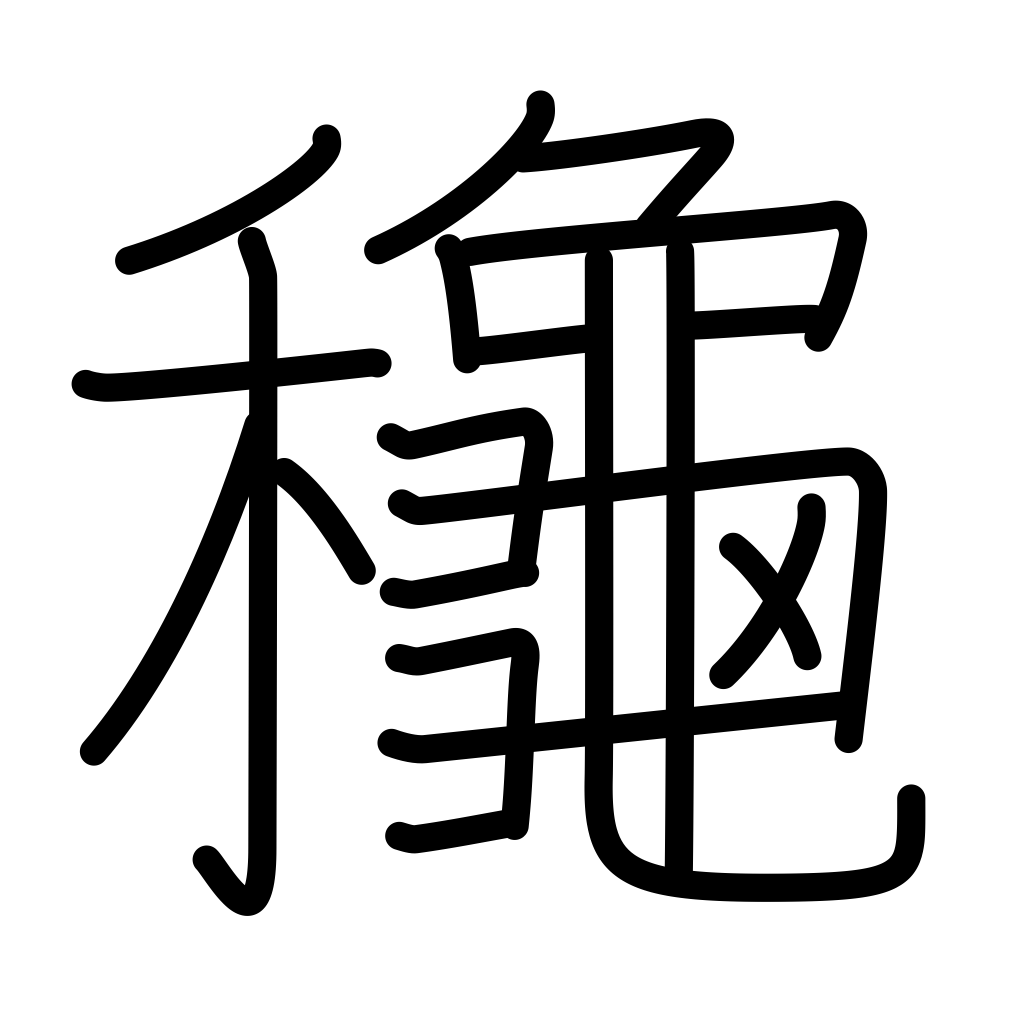
Meaning: autumn